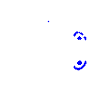
Particle: electron